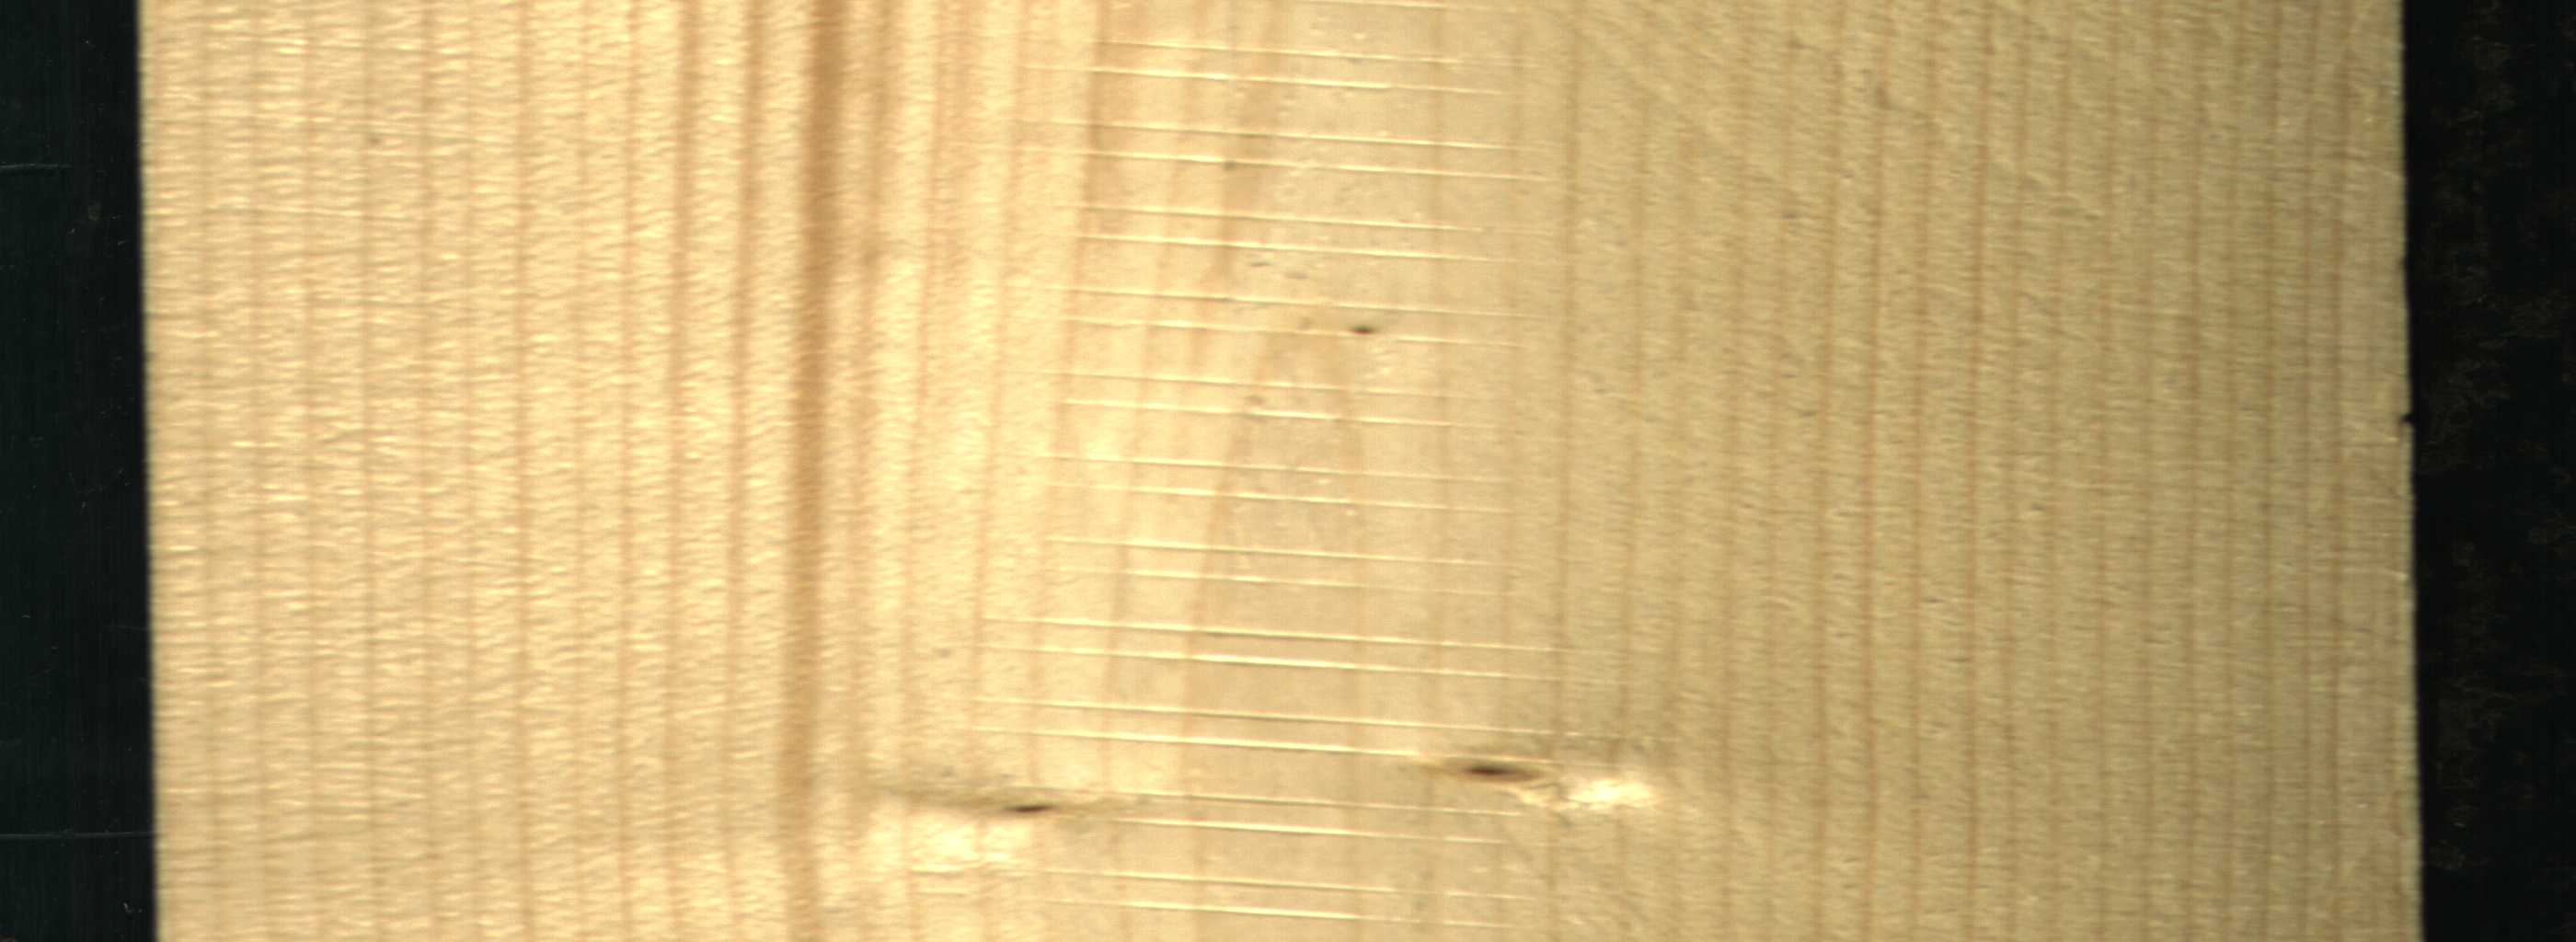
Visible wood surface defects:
Dead_Knot
Live_Knot